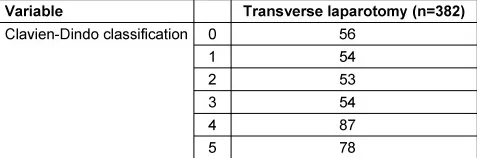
Results according to type of incision.
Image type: chart (chart)